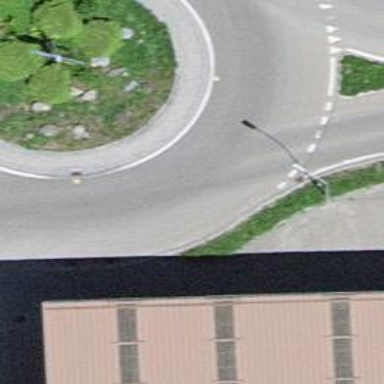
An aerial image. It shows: Secondary road made of asphalt leading to roundabout.